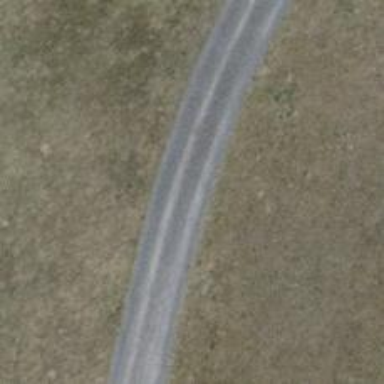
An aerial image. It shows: Gravel track with grade2 tracktype.